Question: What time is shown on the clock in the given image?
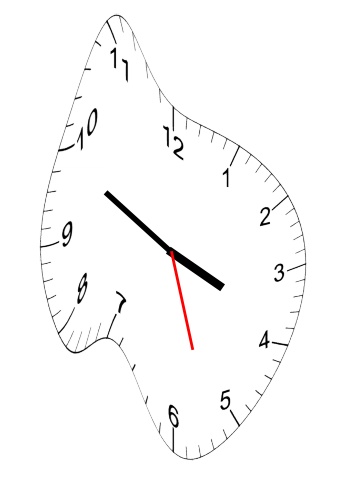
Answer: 03:49:27